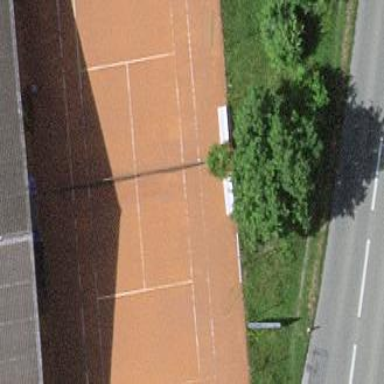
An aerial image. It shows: Tennis court in leisure pitch.